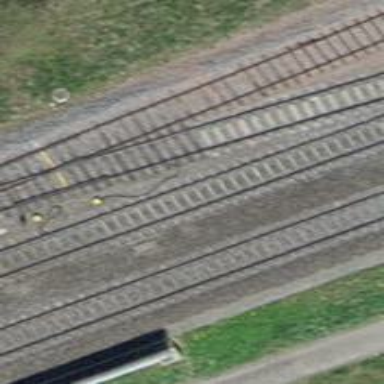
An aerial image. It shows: Railway siding with one electrified track and contact line.